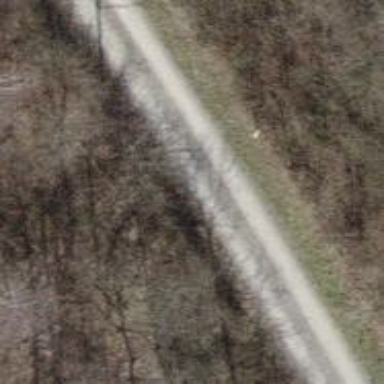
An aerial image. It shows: Track with grade 2 gravel surface.